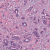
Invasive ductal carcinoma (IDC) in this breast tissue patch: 1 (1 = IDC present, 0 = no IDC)